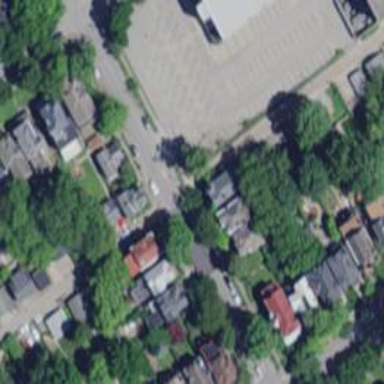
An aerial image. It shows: Alley classified as service road.